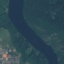
Land use / land cover class: River